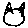
Label: cat